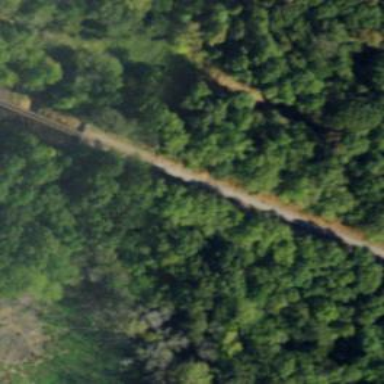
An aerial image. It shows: Railway track.